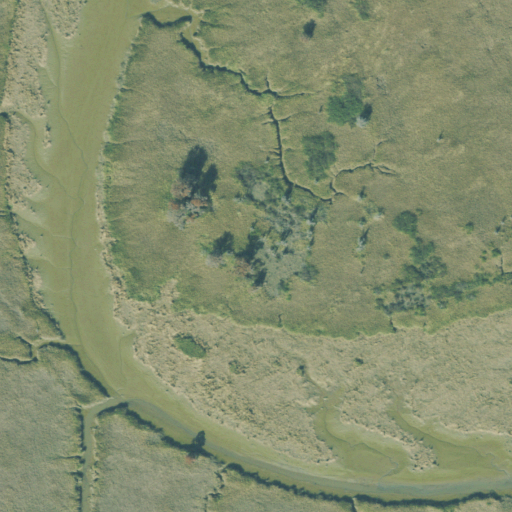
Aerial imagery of cape in Georgia named Drakies Point containing herbaceous wetlands, woody wetlands, and open water